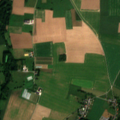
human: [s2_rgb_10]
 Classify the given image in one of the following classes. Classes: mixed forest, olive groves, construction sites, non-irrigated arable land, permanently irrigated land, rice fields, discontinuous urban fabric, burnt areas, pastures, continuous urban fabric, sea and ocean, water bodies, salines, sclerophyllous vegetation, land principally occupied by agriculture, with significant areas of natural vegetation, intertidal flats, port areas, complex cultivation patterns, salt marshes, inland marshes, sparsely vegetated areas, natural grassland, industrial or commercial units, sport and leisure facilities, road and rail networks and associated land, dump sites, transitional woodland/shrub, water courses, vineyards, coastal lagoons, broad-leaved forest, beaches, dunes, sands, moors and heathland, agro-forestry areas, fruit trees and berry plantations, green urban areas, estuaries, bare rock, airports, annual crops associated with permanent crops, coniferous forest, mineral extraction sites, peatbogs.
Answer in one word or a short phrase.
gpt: discontinuous urban fabric, sport and leisure facilities, non-irrigated arable land, complex cultivation patterns